Question: I'm using Facebook connect to let users import some photos.
The only permission I've requested is 'user_photos' but facebook adds the default one 'Access my basic information' at the top which says they are also giving me access to their name, list of friends, and "any other information I've shared with everyone".
I really only want access to the photos, and I think the "basic information" box will scare off some users who don't want to give access to this. Is there any way to get rid of that part?

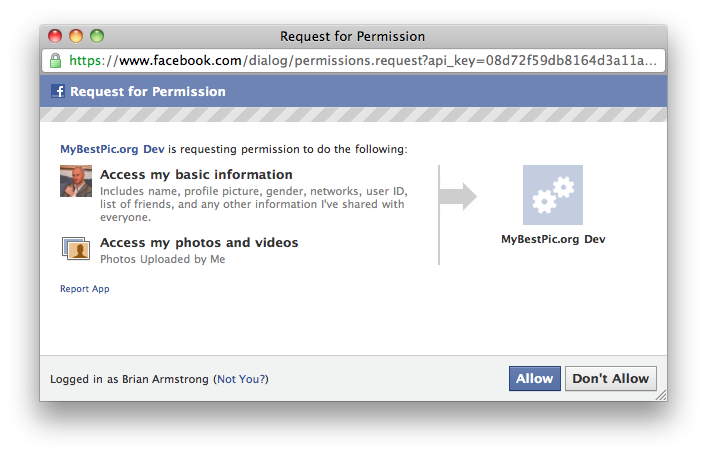
Answer: No, you can't exclude it because, it is the basic information of the user that is needed by an application to work and as you said yourself, a user will only share "any other information I've shared with everyone".
The information you'll get with the basic information is already shared by the user to everyone else.
Unless you believe that you are not part of that everyone.